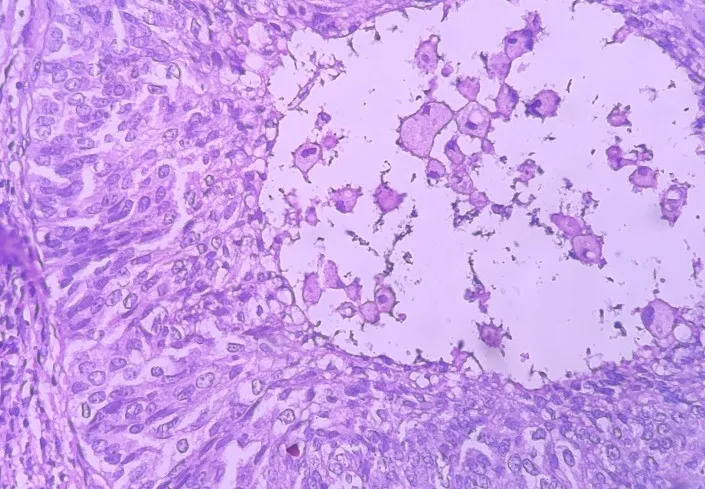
Haematoxylin and eosin-stained tissue section showing cystic space with central area of comedo-necrosis.
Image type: pathology (h&e)